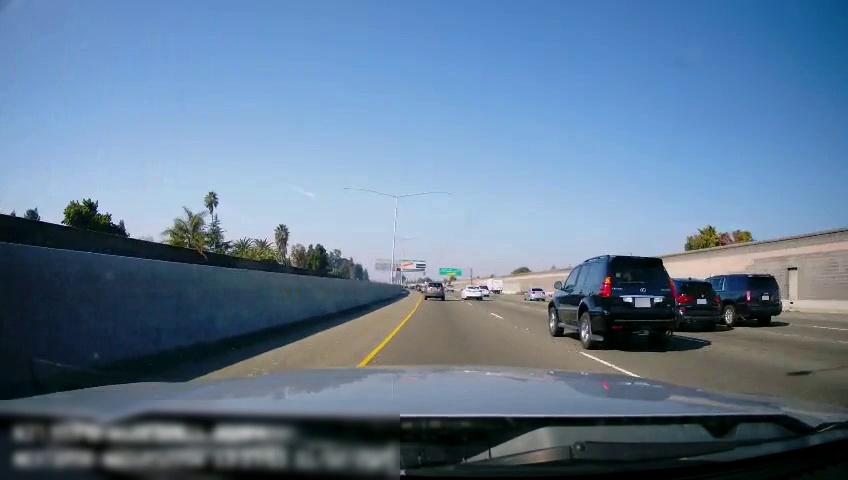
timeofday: Day
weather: Sunny
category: Drivable Space
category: Vehicles | SUV
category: Vehicles | SUV
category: Vehicles | Car
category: Vehicles | SUV
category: Vehicles | Truck
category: Vehicles | Car
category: Vehicles | Car
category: Vehicles | SUV
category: Lanes | Current Lane
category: Lanes | Alternate Lane
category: Lanes | Alternate Lane
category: Lanes | Alternate Lane
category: Lanes | Current Lane
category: Traffic | Signs
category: Traffic | Signs
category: Traffic | Signs